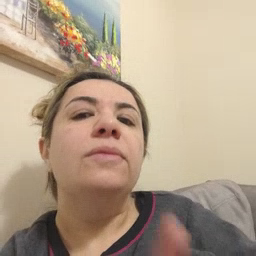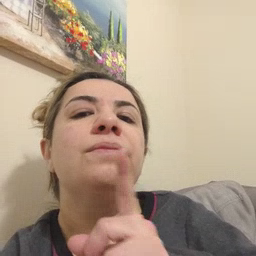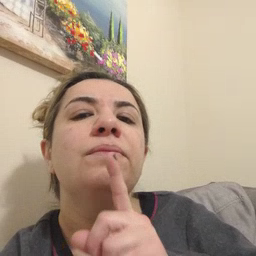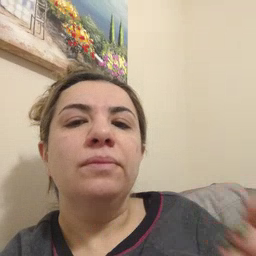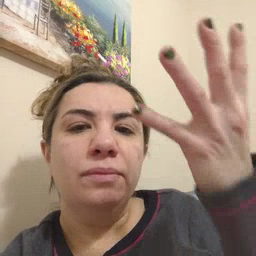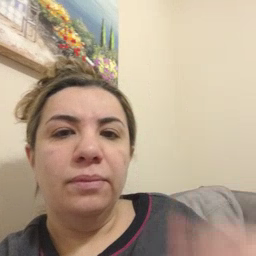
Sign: lamp